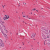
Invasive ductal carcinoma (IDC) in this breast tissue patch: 0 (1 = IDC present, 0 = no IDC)